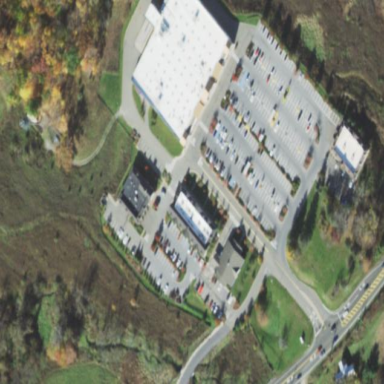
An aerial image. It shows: Retail building housing grocery shop.